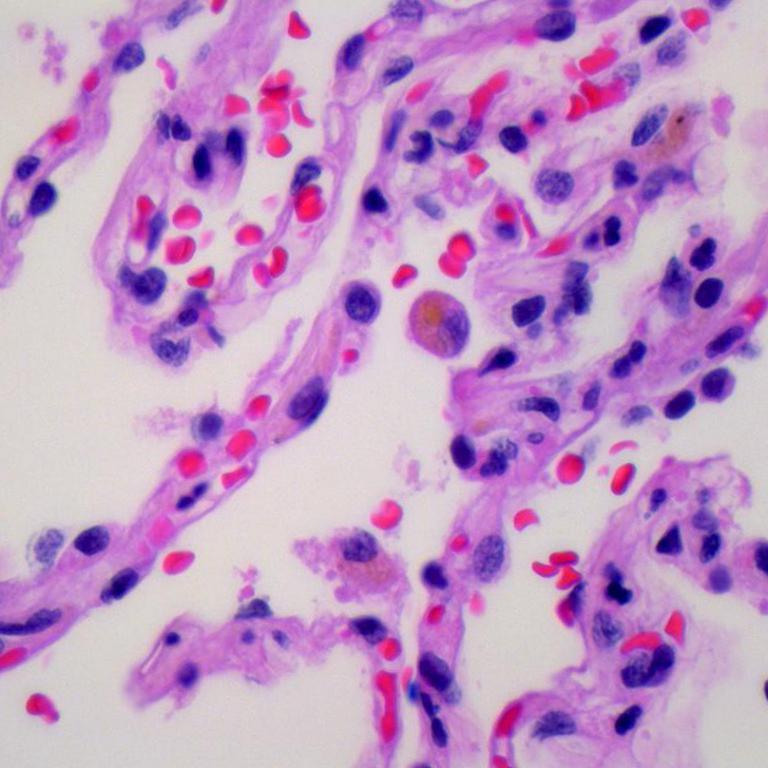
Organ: lung
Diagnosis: benign